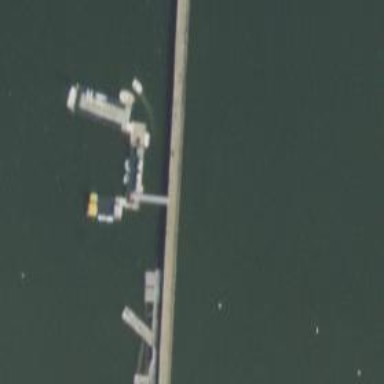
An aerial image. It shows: Man-made pier.